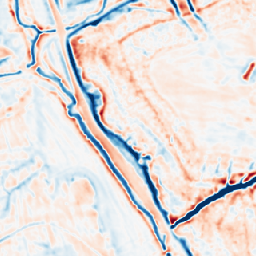
Category: multiscale
Decomposition family: dog_multiscale
Decomposition parameters: sigma_ratio: 1.4
n_scales: 4
base_sigma: 1
Upsampling method: nearest
Upsampling parameters: scale: 8
Upsampling scale: 8